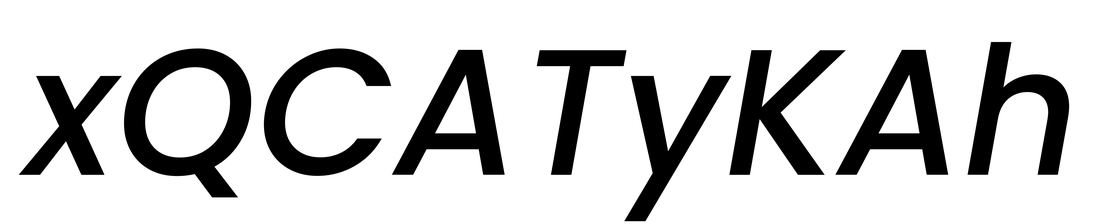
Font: Poppins-MediumItalic